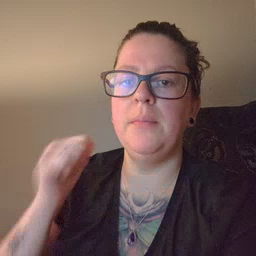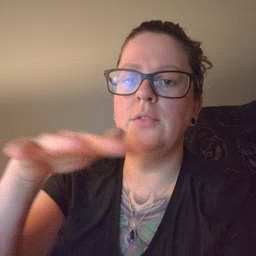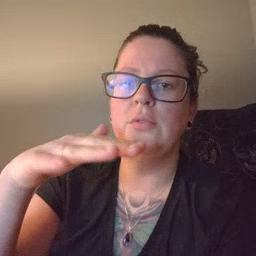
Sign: backyard